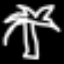
Label: palm tree